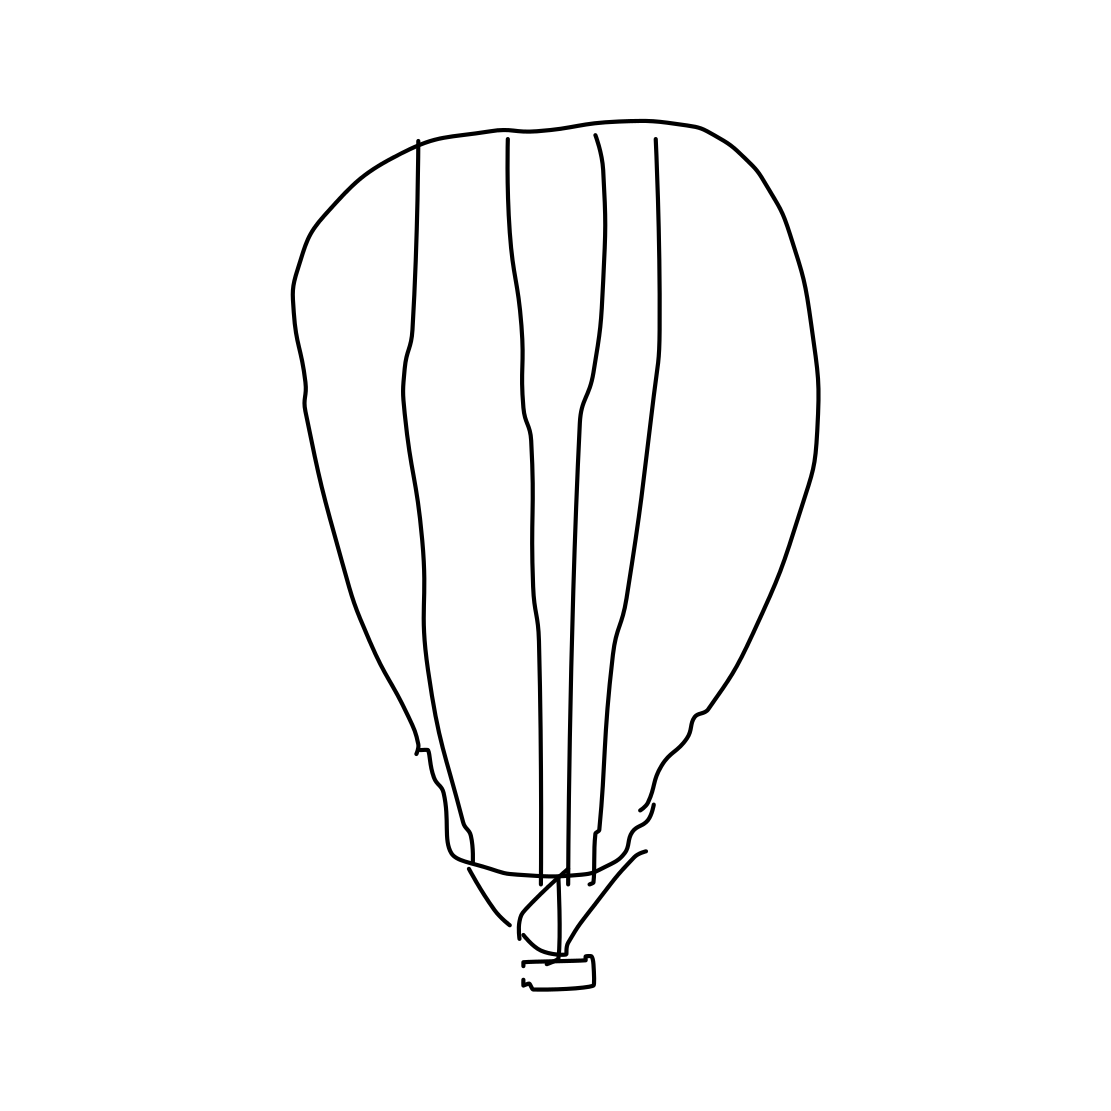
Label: hot air balloon